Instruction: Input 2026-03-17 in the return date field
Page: home
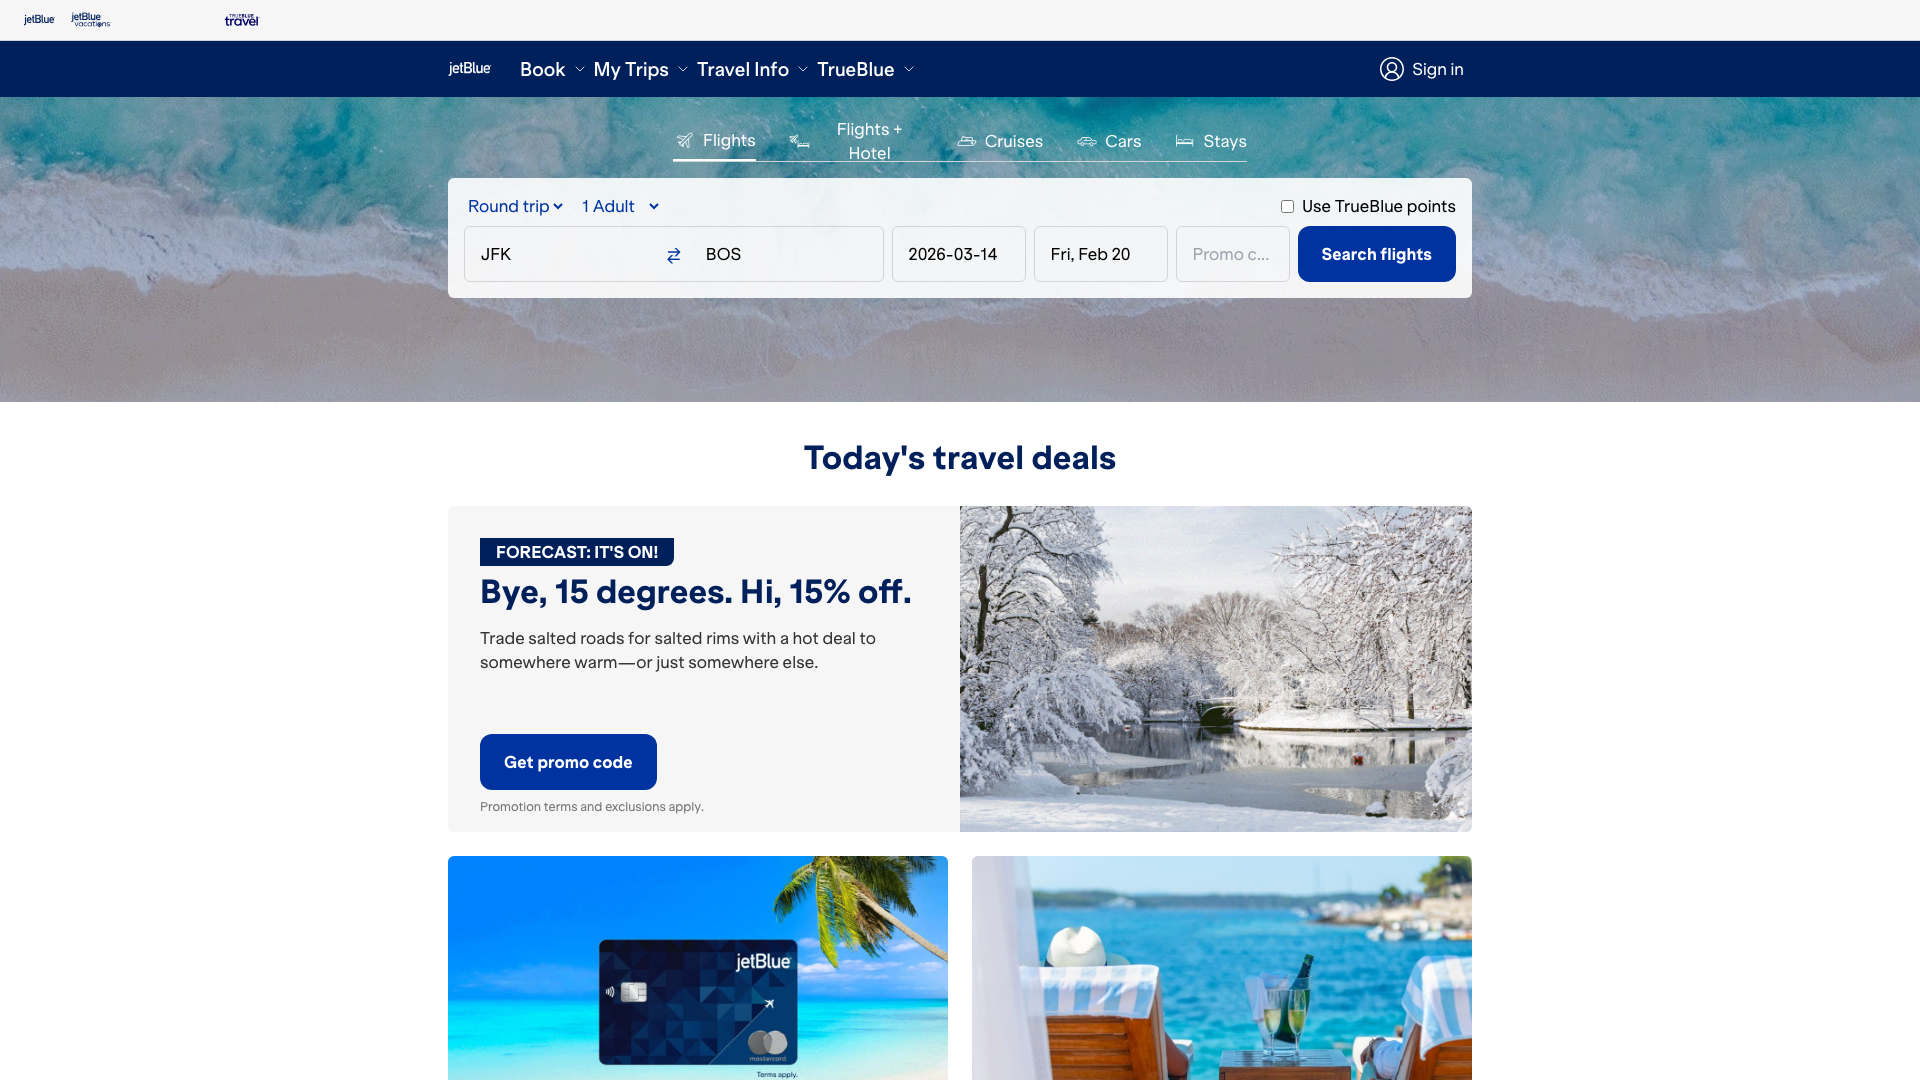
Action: type